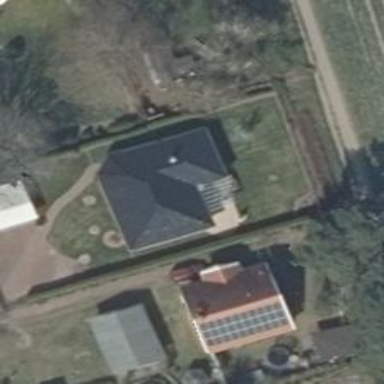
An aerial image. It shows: House with pyramidal roof shape.